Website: apple
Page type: customer-info-address
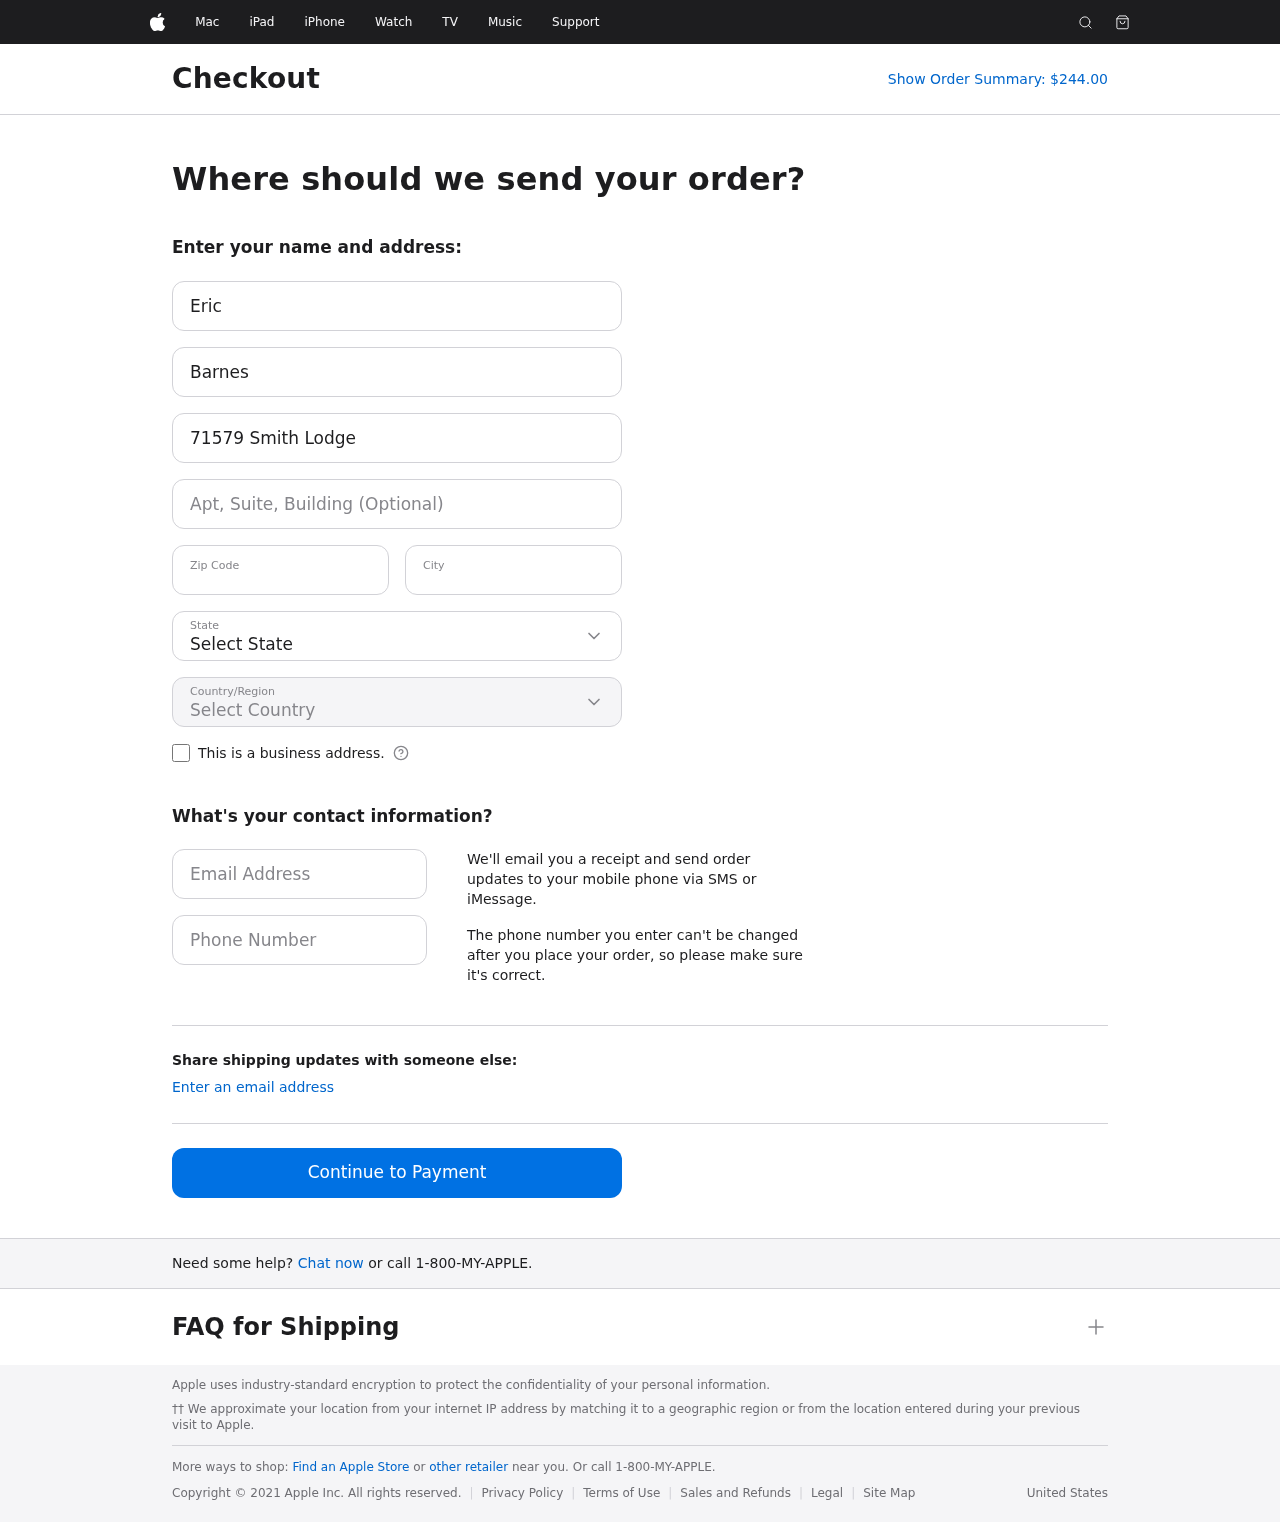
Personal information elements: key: PII_CITY
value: Dunlapport
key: PII_COUNTRY
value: United States
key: PII_EMAIL
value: eric.barnes@yahoo.com
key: PII_FIRSTNAME
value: Eric
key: PII_LASTNAME
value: Barnes
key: PII_PHONE
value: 6999196057
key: PII_POSTCODE
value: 75640
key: PII_STATE
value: Kentucky
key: PII_STREET
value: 71579 Smith Lodge
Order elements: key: ORDER_TOTAL
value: Show Order Summary: $244.00